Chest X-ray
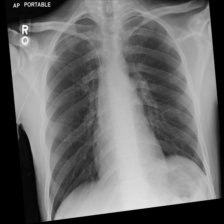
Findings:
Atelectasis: negative
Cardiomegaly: negative
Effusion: negative
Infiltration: negative
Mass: negative
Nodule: negative
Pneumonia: negative
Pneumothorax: negative
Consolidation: negative
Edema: negative
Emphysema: negative
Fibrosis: negative
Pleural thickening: negative
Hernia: negative